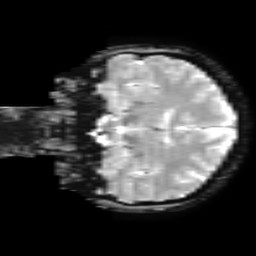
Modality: T2starw
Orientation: coronal
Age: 23
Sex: female
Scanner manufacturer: ge
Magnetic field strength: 3 T
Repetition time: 0.65 s
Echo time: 0.02 s